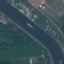
Land use / land cover: River